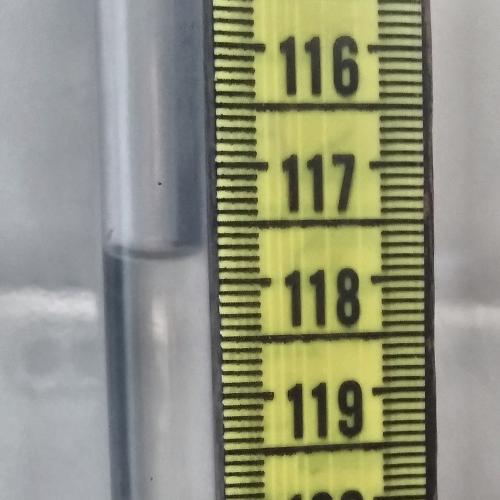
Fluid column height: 117.8 cm